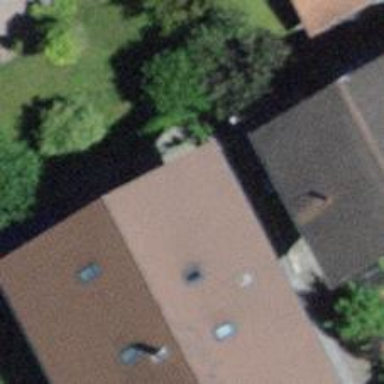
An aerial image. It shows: Residential building.